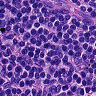
Metastatic tissue present: no